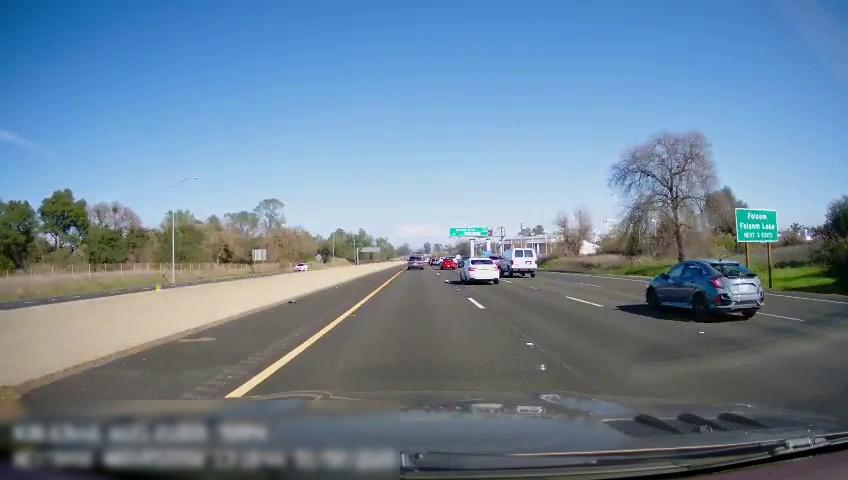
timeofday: Day
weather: Sunny
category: Drivable Space
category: Drivable Space
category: Vehicles | SUV
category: Vehicles | Car
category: Vehicles | Van
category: Vehicles | SUV
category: Vehicles | SUV
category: Vehicles | Car
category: Vehicles | Car
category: Lanes | Current Lane
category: Lanes | Current Lane
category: Lanes | Current Lane
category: Lanes | Alternate Lane
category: Lanes | Alternate Lane
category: Traffic | Signs
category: Traffic | Signs
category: Traffic | Signs